【题型】解答题　【知识点】立体几何　【难度】hard
如图，在平面四边形 \(ABCD\) 中，\(AC = 5\)，\(AB = 3\)，\(BC = 4\)，\(AD = DC = 5\)，现将 \(\triangle ABC\) 绕直线 \(AC\) 旋转至 \(\triangle AB_1C\)，求：

(1) 直线 \(AB_1\) 和直线 \(CD\) 所成角的范围.

(2) 直线 \(B_1C\) 和直线 \(AD\) 所成角的范围.
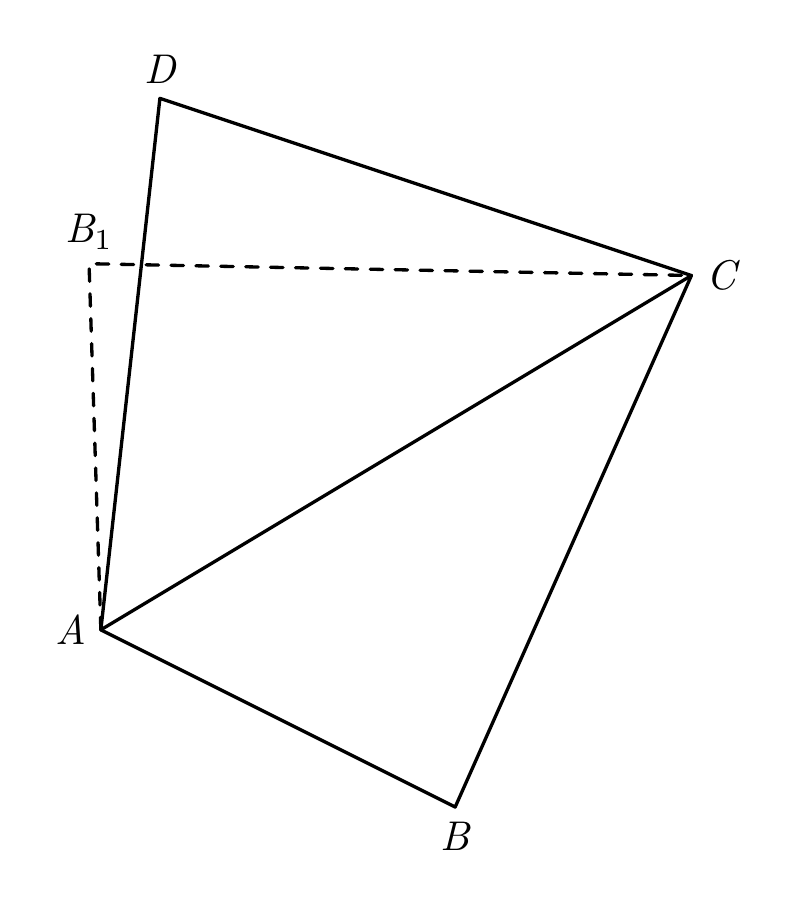
【解答】
【详解】
(1) 因为 \(AC = 5\)，\(AB = 3\)，\(BC = 4\)，所以 \(AC^2 = AB^2 + BC^2\)，所以 \(\angle ABC = \frac{\pi}{2}\).

所以 \(\cos \angle B_1AC =\sin \angle BAC= \frac{AB}{AC} = \frac{3}{5}\)，\( \sin \angle B_1AC=\sin \angle BAC =\frac{BC}{AC} = \frac{4}{5}\).

因为 \(AC = AD = DC = 5\)，所以 \(\triangle ACD\) 为正三角形，所以 \(\cos \angle DAC = \frac{1}{2}\).

记 \(\angle B_1AD = \alpha\)，\(\alpha \in \left(\beta - \frac{\pi}{3}, \frac{\pi}{3} + \beta\right]\)，\(\beta = \angle BAC\).

因为 \(\overrightarrow{CD} = \overrightarrow{AD} - \overrightarrow{AC}\)，所以
\[
\overrightarrow{AB_1} \cdot \overrightarrow{CD} = \overrightarrow{AB_1} \cdot (\overrightarrow{AD} - \overrightarrow{AC}) = \overrightarrow{AB_1} \cdot \overrightarrow{AD} - \overrightarrow{AB_1} \cdot \overrightarrow{AC}
= 3 \times 5 \cos \alpha - 3 \times 5 \cos \frac{\pi}{3} = 15\left(\cos \alpha - \frac{1}{2}\right).
\]

记直线 \(AB_1\) 和直线 \(CD\) 所成角为 \(\theta\)，则
\[
\cos \theta = \frac{|\overrightarrow{AB_1} \cdot \overrightarrow{CD}|}{|\overrightarrow{AB_1}| \cdot |\overrightarrow{CD}|} = \left|\cos \alpha - \frac{1}{2}\right|.
\]

因为
\[
\cos\left(\frac{\pi}{3} + \beta\right) = \cos\frac{\pi}{3}\cos\beta - \sin\frac{\pi}{3}\sin\beta = \frac{1}{2} \times \frac{3}{5} - \frac{\sqrt{3}}{2} \times \frac{4}{5} = \frac{3 - 4\sqrt{3}}{10},
\]
\[
\cos\left(\beta - \frac{\pi}{3}\right) = \cos\beta\cos\frac{\pi}{3} + \sin\beta\sin\frac{\pi}{3} = \frac{3}{5} \times \frac{1}{2} + \frac{4}{5} \times \frac{\sqrt{3}}{2} = \frac{3 + 4\sqrt{3}}{10},
\]
且 \(\alpha \in \left[\beta - \frac{\pi}{3}, \frac{\pi}{3} + \beta\right)\)，\(0 < \beta - \frac{\pi}{3} < \frac{\pi}{2} < \frac{\pi}{3} + \beta < \pi\)，

所以
\[
\frac{3 - 4\sqrt{3}}{10} < \cos \alpha \le \frac{3 + 4\sqrt{3}}{10},\quad \frac{-1 - 2\sqrt{3}}{5} < \cos \alpha - \frac{1}{2} \le \frac{-1 + 2\sqrt{3}}{5},
\]
所以
\[
0 \le \left|\cos \alpha - \frac{1}{2}\right| < \frac{1 + 2\sqrt{3}}{5}, \quad \text{即 } 0 \le \cos \theta < \frac{1 + 2\sqrt{3}}{5}.
\]

又 \(\theta \in \left[0, \frac{\pi}{2}\right]\)，所以 \(\theta \in \left(\arccos\frac{1 + 2\sqrt{3}}{5}, \frac{\pi}{2}\right]\).

---

(2) 因为 \(\overrightarrow{B_1C} = \overrightarrow{AC} - \overrightarrow{AB_1}\)，所以
\[
\overrightarrow{AD} \cdot \overrightarrow{B_1C} = \overrightarrow{AD} \cdot (\overrightarrow{AC} - \overrightarrow{AB_1}) = \overrightarrow{AD} \cdot \overrightarrow{AC} - \overrightarrow{AD} \cdot \overrightarrow{AB_1}
= 5 \times 5 \times \frac{1}{2} - 5 \times 3 \cos \alpha = \frac{25 - 30 \cos \alpha}{2}.
\]

记直线 \(B_1C\) 和直线 \(AD\) 所成角为 \(\varphi\)，则
\[
\cos \varphi = \frac{|\overrightarrow{AD} \cdot \overrightarrow{B_1C}|}{|\overrightarrow{AD}| \cdot |\overrightarrow{B_1C}|} = \frac{\left|\frac{25 - 30 \cos \alpha}{2}\right|}{5 \times 4} = \frac{|5 - 6 \cos \alpha|}{8}.
\]

由 (1) 知 \(\frac{3 - 4\sqrt{3}}{10} < \cos \alpha \le \frac{3 + 4\sqrt{3}}{10}\)，所以
\[
\frac{-9 - 12\sqrt{3}}{5} \le -6 \cos \alpha < \frac{-9 + 12\sqrt{3}}{5},
\]
得
\[
\frac{16 - 12\sqrt{3}}{5} \le 5 - 6 \cos \alpha < \frac{16 + 12\sqrt{3}}{5}, \quad \text{所以 } 0 \le \frac{|5 - 6 \cos \alpha|}{8} < \frac{4 + 3\sqrt{3}}{10},
\]
即 \(0 \le \cos \varphi < \frac{4 + 3\sqrt{3}}{10}\),又 \(\varphi \in \left[0, \frac{\pi}{2}\right]\)，

所以 \(\varphi \in \left(\arccos\frac{4 + 3\sqrt{3}}{10}, \frac{\pi}{2}\right]\).